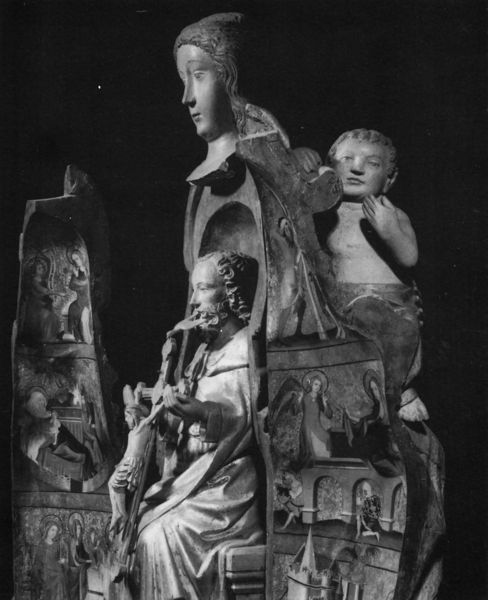
Titel: Thronende Muttergottes als Maria lactans mit dem auf ihrem Knie sitzenden Kind
Standort: Morlaix, Saint-Mathieu (EU - F)
Schlagwörter: flügel, mann, sitzen, frau, holz, schwarz, stuhl, bart, gesicht, kirche, figur, haare, sitzend, kind, locken, turm, engel, skulptur, statue, weis, könig, thron, plastik, junge, burg, kreuz, plastisch, schnitzerei, christus, jesus, maria, szenen, joseph, verkündigung, schwatz, klappen, klappfigur